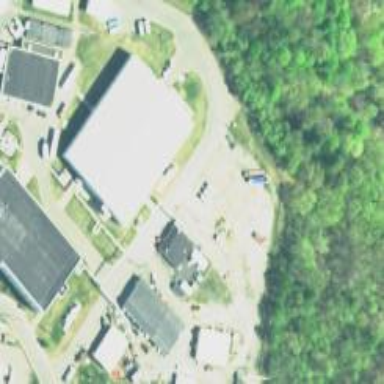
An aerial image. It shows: Industrial building.